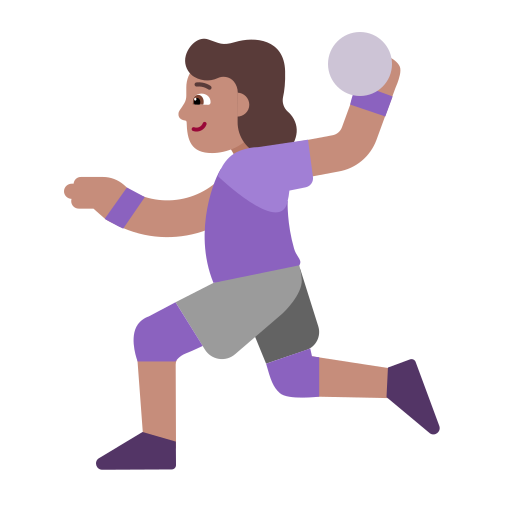
woman playing handball flat